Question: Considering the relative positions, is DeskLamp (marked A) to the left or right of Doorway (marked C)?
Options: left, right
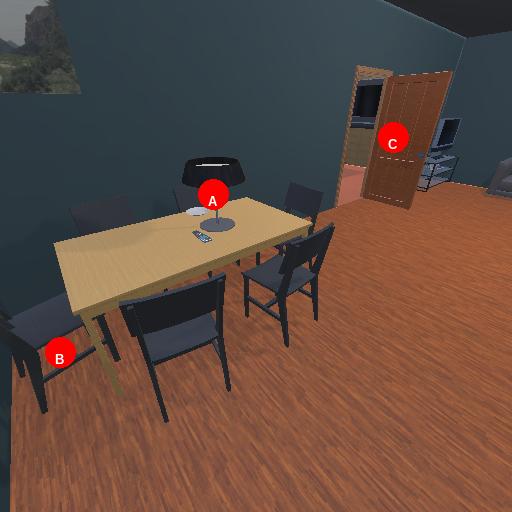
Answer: left